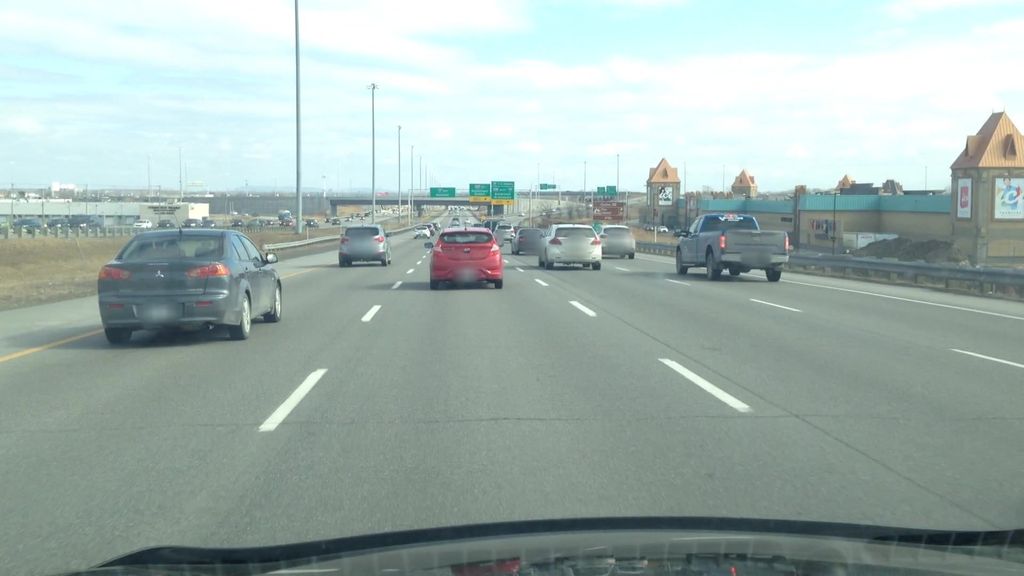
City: montreal